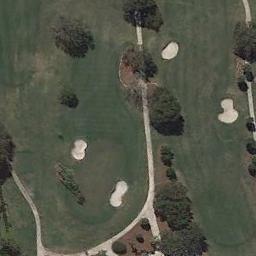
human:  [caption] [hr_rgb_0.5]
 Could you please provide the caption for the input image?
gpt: There are a lot of  trees beside the golf course .

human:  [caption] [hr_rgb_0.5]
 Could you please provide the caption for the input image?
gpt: The golf course has a putting green, Some fairways, Roads, Barrier trees and sandpits .

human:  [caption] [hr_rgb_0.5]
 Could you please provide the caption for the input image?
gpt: There are a few bunkers and a few paths on the large green lawn on the golf course and many trees .

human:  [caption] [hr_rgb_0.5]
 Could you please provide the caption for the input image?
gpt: There is a heart-shaped sand bunker in the upper right corner of the image .

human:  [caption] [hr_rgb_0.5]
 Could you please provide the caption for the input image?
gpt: There are four bunkers near a path on the golf course .